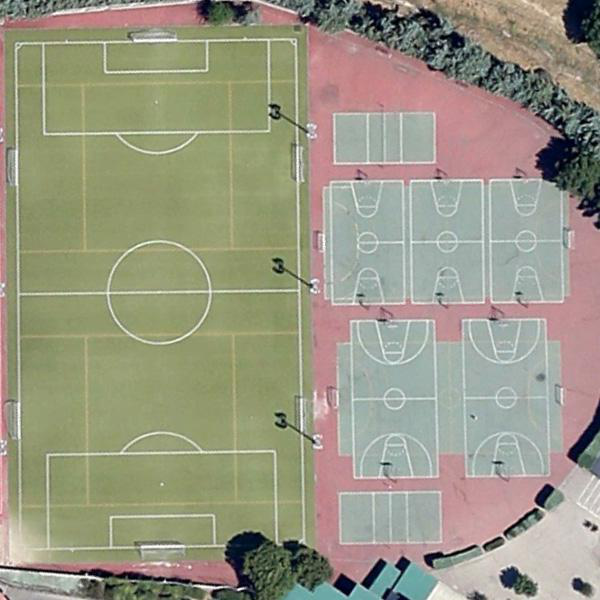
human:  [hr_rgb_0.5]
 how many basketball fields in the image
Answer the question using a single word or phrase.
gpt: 5